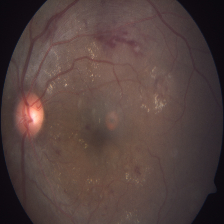
Diabetic retinopathy grade: Severe